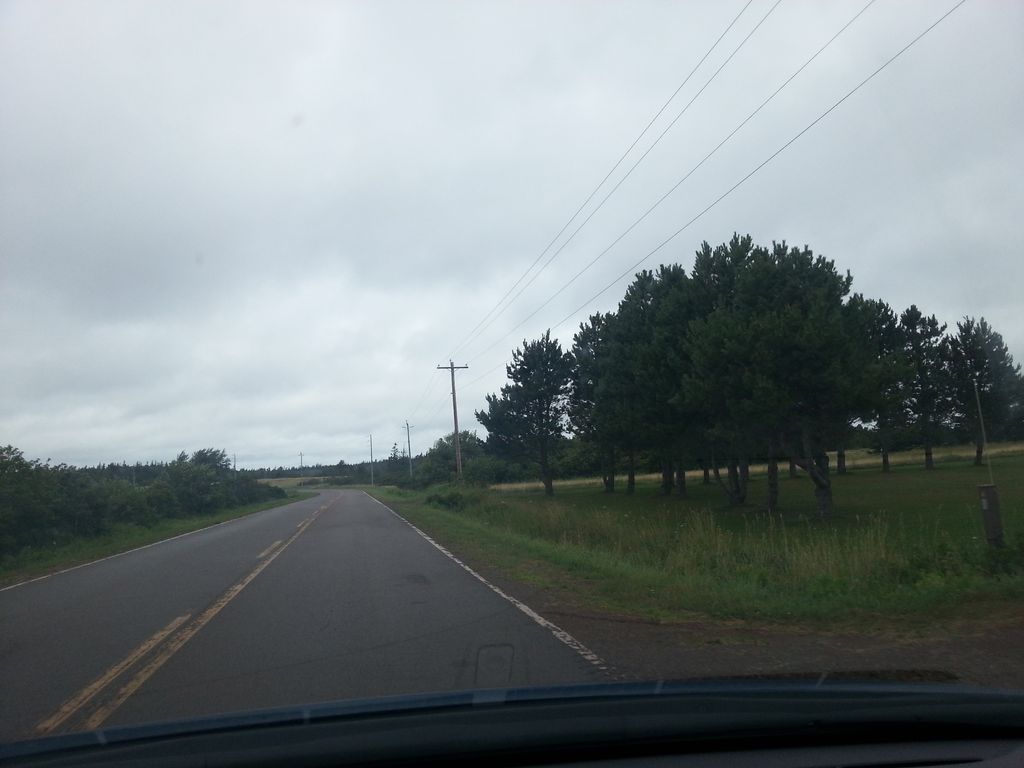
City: charlottetown